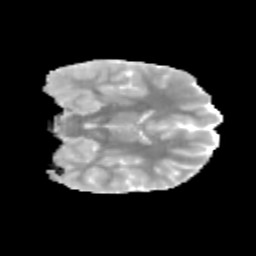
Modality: MD
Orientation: coronal
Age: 11
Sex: male
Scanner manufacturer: siemens
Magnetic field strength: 3 T
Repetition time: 3.8 s
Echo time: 0.07 s